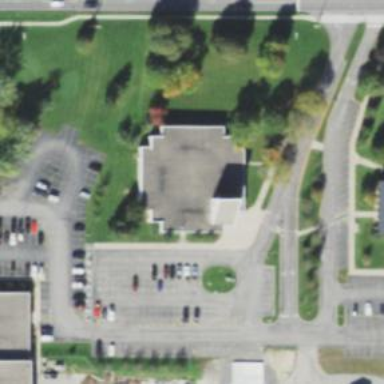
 featuring library and space open to the public."